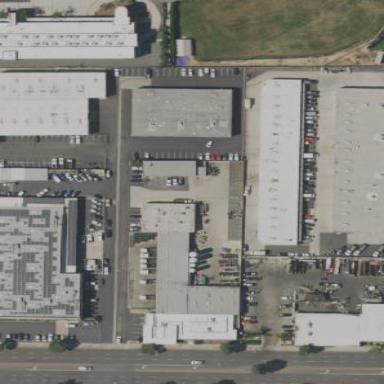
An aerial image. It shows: Commercial building.